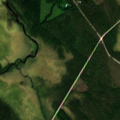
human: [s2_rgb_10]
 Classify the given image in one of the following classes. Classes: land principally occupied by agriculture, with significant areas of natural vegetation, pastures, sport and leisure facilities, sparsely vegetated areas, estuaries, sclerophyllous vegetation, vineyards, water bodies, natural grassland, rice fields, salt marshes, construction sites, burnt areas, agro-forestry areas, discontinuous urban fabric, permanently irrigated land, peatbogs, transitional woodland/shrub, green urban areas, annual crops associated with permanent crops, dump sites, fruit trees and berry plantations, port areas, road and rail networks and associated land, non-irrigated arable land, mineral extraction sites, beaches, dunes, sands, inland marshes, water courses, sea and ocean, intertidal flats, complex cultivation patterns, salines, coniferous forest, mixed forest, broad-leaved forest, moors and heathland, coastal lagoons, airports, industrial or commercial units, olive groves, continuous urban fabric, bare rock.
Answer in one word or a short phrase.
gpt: coniferous forest, peatbogs